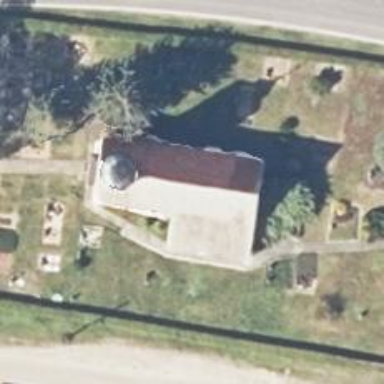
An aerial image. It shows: Place of worship.